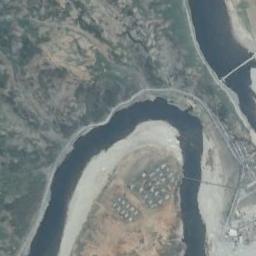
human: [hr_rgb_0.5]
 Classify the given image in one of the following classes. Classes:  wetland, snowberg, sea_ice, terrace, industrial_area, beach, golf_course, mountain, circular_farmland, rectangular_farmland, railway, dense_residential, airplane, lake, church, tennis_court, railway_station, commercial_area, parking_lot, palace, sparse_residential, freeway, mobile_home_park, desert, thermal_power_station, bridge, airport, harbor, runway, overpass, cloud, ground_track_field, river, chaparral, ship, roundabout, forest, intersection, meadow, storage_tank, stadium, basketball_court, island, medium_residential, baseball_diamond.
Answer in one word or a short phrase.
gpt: river